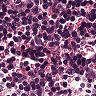
Metastatic tissue present: yes